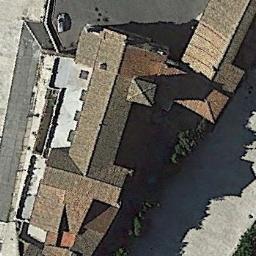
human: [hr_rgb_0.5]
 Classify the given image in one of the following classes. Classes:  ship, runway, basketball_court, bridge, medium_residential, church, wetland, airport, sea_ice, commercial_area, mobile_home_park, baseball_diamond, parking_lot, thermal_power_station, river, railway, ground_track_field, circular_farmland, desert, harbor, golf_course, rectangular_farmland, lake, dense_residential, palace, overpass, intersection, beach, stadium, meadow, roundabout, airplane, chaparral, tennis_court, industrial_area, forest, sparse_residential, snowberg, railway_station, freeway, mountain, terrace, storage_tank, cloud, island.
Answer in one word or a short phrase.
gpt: church